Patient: sex M, age 55
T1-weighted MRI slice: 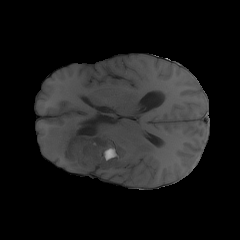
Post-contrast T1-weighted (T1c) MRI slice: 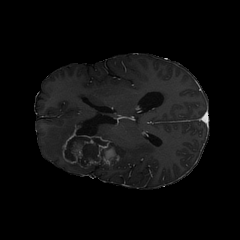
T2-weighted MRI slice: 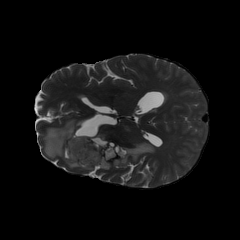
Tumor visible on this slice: yes
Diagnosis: Glioblastoma, IDH-wildtype
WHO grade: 4